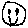
Label: smiley face